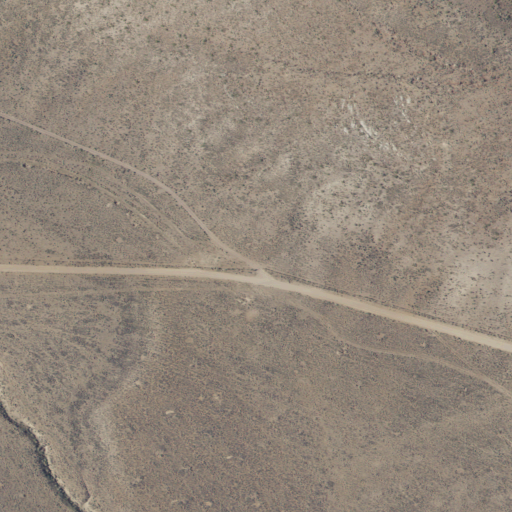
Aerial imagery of valley in Idaho named Newman Canyon containing shrub and grassland